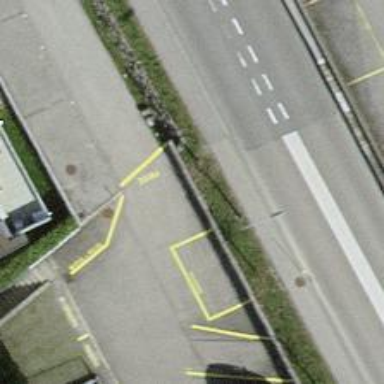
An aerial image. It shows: Alley classified as service road.